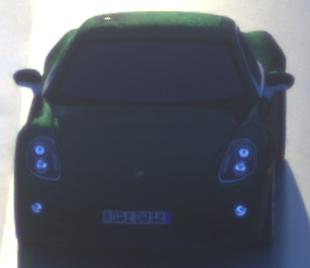
Make: Porsche
Model: Cayman
Detailed model: Cayman (981C)
Model produced from: 2013/03
Model produced until: 2014/04
Doors: 2
Color: green
Road condition: wet road
Daytime: sunrise or sunset
Contrast: medium contrast